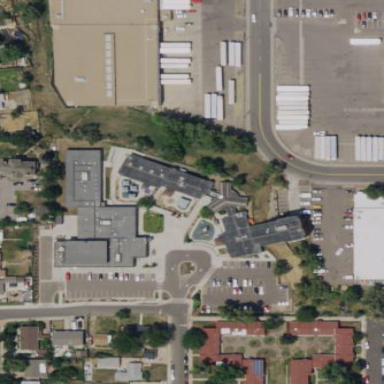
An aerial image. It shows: School.